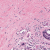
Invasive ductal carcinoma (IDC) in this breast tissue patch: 1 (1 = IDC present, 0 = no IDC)